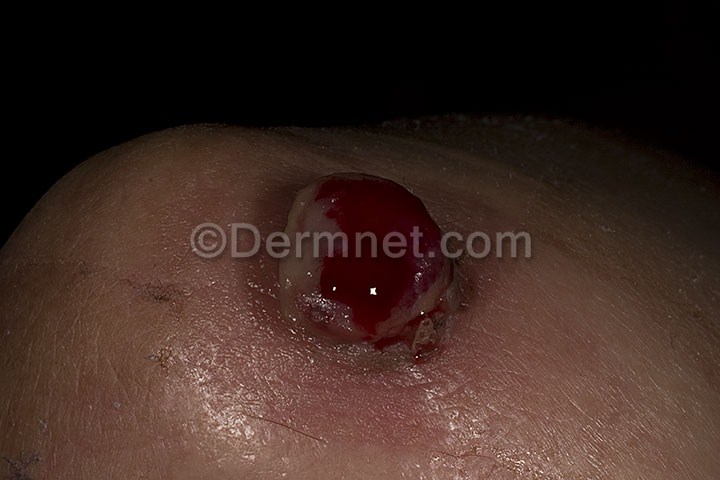
Disease: Vascular Tumors